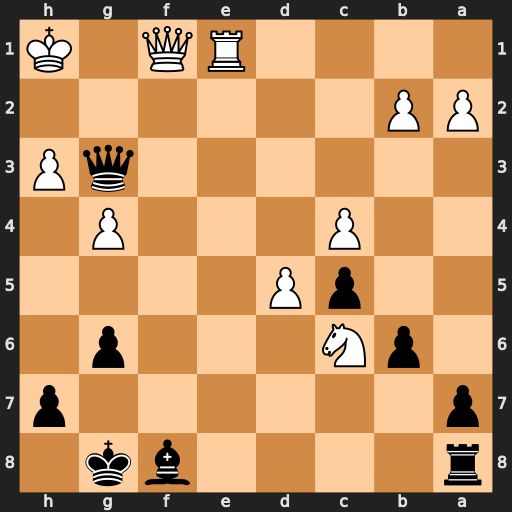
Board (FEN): r4bk1/p6p/1pN3p1/2pP4/2P3P1/6qP/PP6/4RQ1K
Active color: b
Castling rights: -
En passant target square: -
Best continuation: Bd6 Ne7+ Kg7